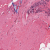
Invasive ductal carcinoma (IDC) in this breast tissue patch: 0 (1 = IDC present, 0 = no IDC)